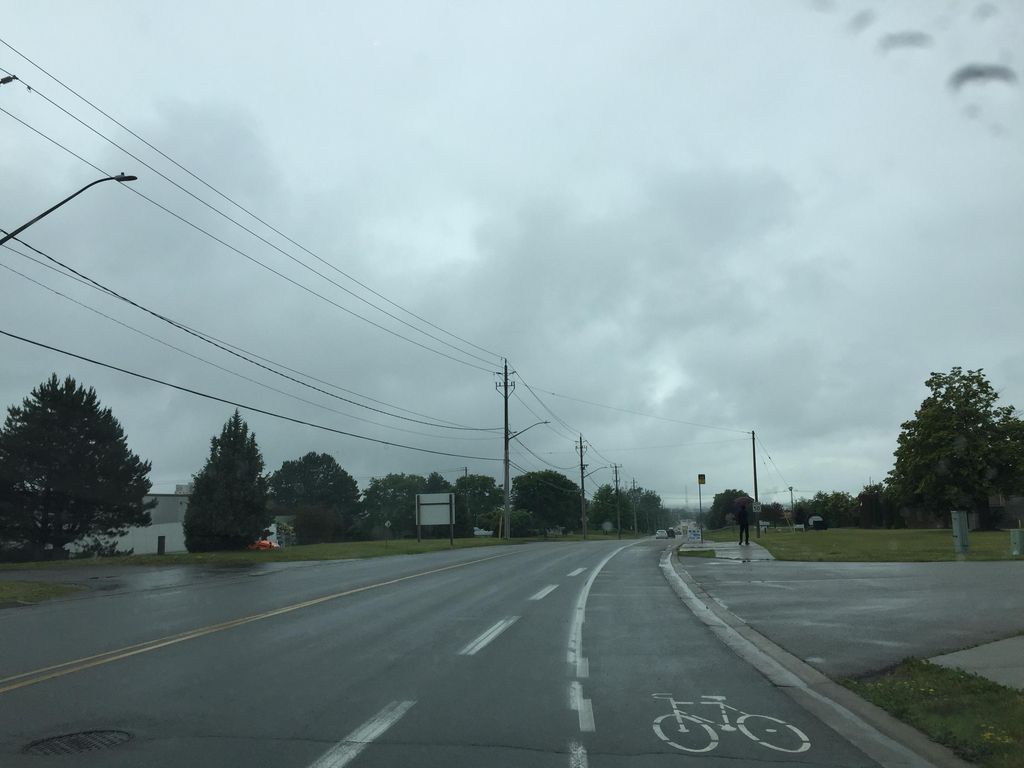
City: kitchener-waterloo